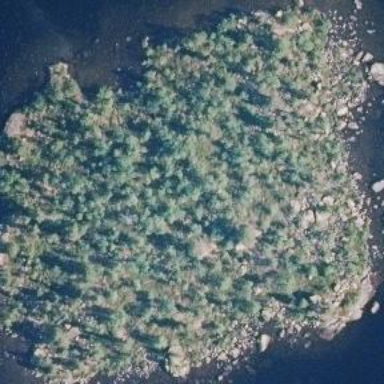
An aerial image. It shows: Islet.